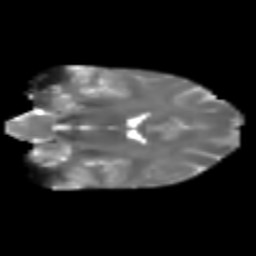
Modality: T2w
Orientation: coronal
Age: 31
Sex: female
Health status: healthy